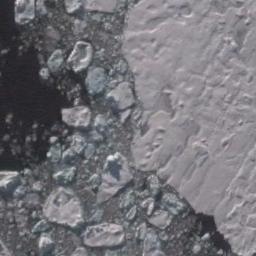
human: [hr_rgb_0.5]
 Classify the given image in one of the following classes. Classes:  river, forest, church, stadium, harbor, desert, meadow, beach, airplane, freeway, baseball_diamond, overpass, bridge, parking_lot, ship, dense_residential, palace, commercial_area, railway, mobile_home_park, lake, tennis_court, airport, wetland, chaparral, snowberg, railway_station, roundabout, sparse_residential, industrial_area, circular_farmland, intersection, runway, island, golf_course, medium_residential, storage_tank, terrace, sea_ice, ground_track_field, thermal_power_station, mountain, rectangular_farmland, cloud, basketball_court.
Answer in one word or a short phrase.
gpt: sea_ice